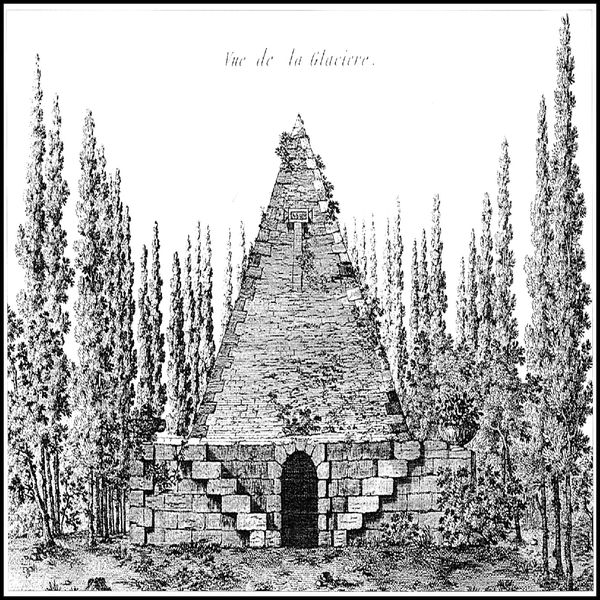
Titel: Der Eis Keller, Glacière, im Park von Désert-de-Retz
Künstler: Georges Le Rouge
Standort: Marly, Park von Désert-de-Retz (EU - F - Lothringen)
Schlagwörter: blätter, dunkel, weiß, bäume, grau, schwarz, tür, zeichnung, gebäude, wiese, spitze, stein, steine, pappeln, wald, rund, turm, schrift, ansicht, bogen, mauer, backstein, türe, französisch, hoch, tor, eingang, druck, gemäuer, pinien, pyramide, vue, backsteine, kegeldach, trum, de, la, eiskeller, glacière